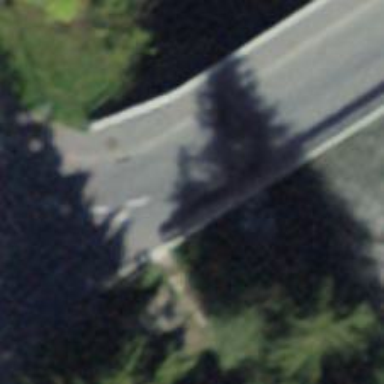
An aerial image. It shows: Unclassified road with bridge.